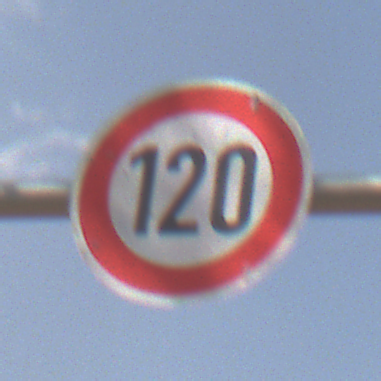
Verkehrszeichen: Geschwindigkeit120
Umgebung: Outdoor, Nature
Tageszeit: Midday
Wetter: PartlyCloudy
Licht: Natural
Jahreszeit: NotSpecified
Kontrast: HighContrast